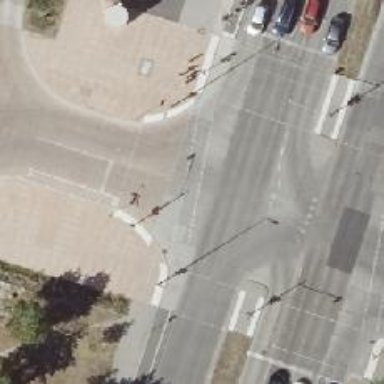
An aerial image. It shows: Asphalt cycleway with traffic signal crossing.